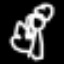
Label: angel